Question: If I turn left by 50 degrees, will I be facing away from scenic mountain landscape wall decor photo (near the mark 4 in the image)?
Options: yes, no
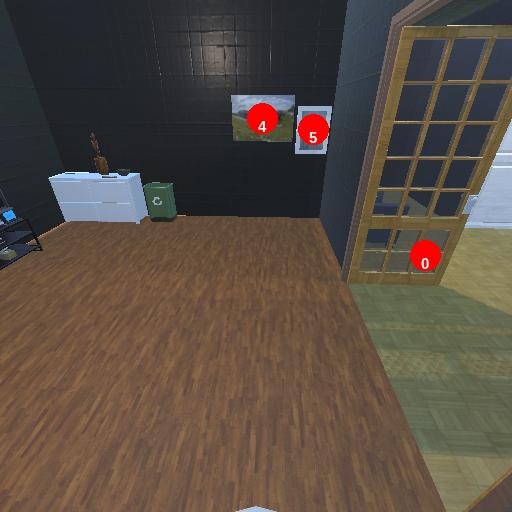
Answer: yes